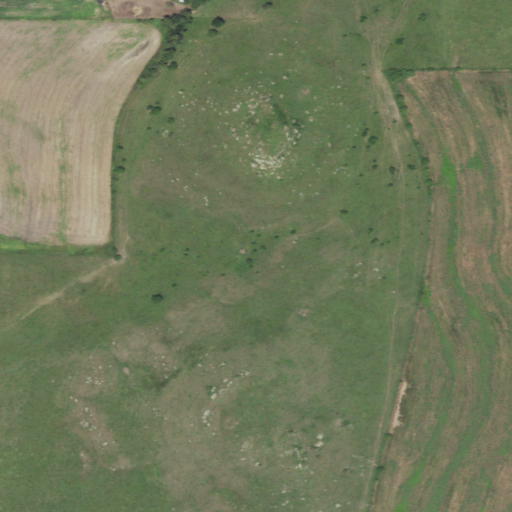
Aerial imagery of mountain in Kansas named Twin Mounds containing grassland, cultivated crops, and open development